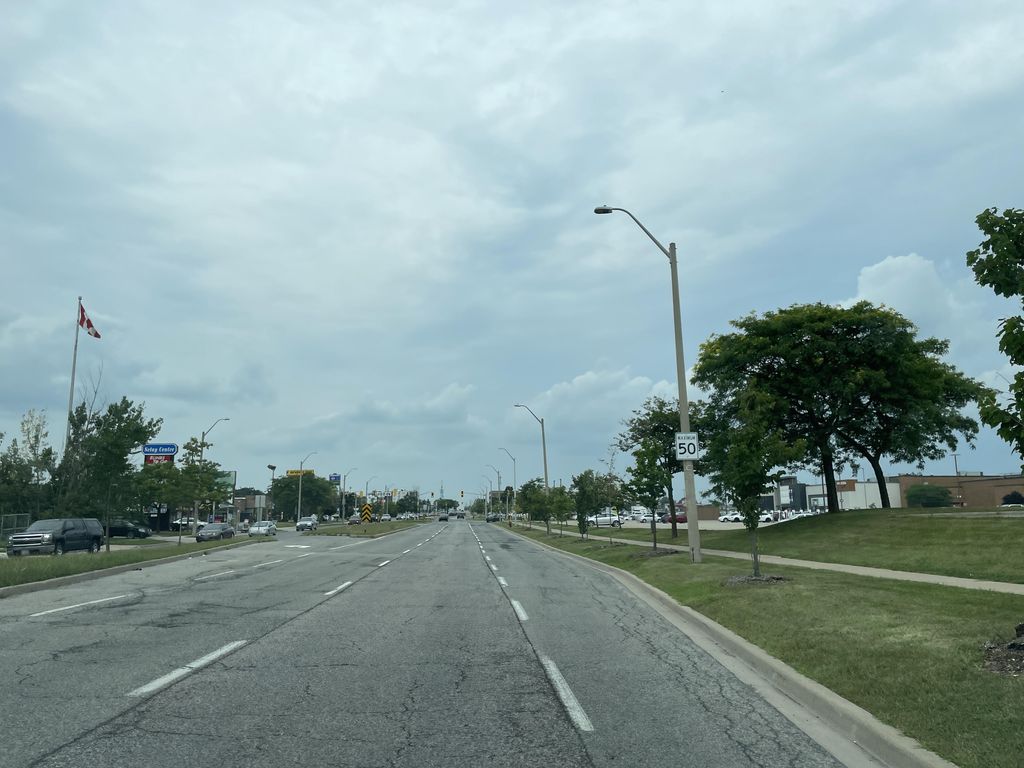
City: hamilton